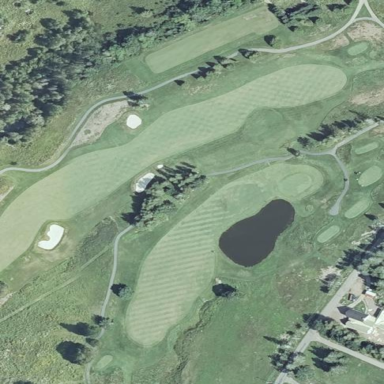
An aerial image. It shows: Rough area on grassy golf course.